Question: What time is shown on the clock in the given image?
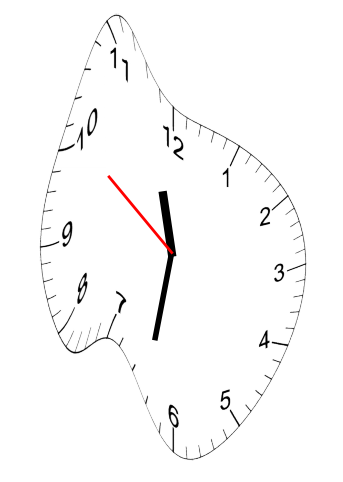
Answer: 11:31:51